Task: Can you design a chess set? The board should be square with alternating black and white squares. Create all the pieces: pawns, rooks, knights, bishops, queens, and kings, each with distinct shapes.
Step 4387:
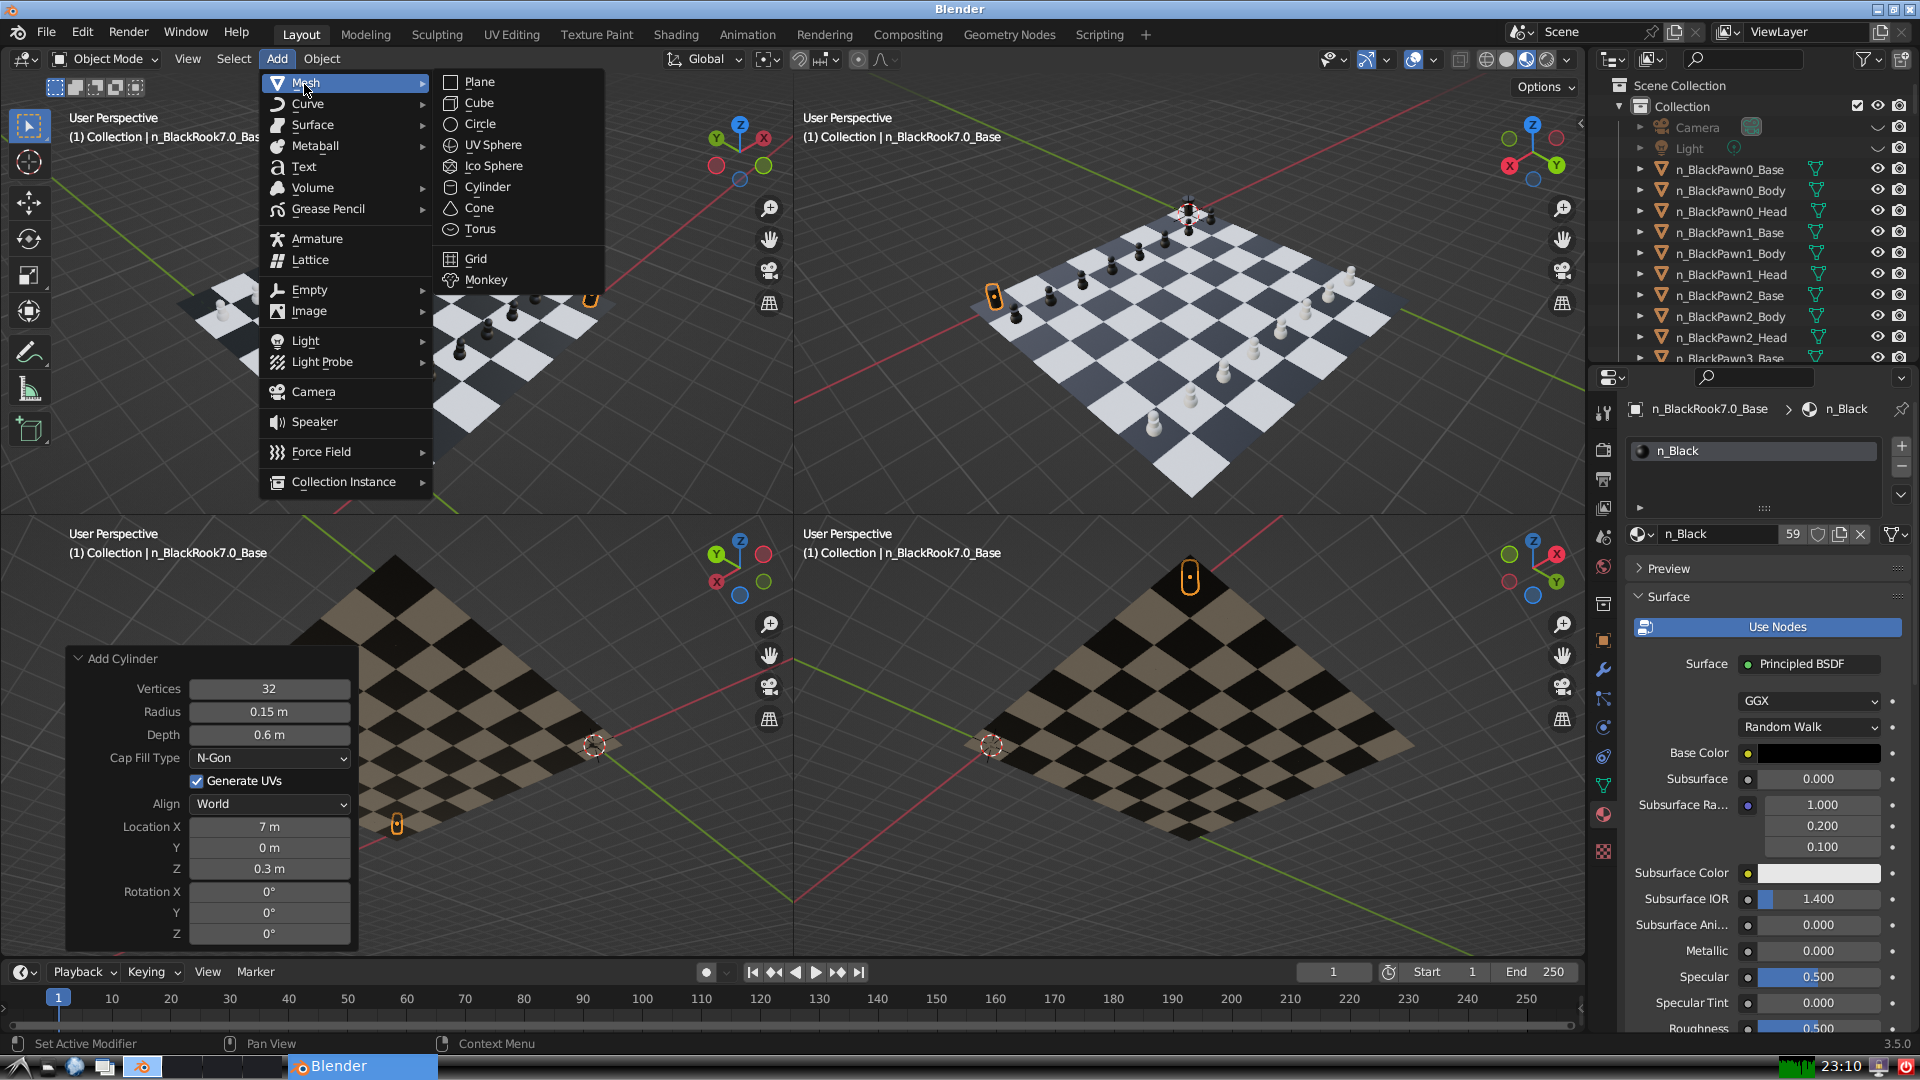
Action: {"mouse_move": [499, 187]}